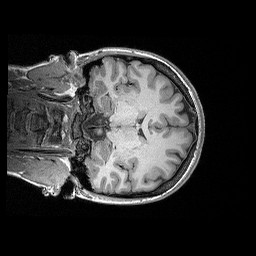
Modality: T1w
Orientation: coronal
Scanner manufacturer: siemens
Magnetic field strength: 3 T
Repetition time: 2.3 s
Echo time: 0.00298 s